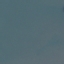
Land use / land cover: SeaLake